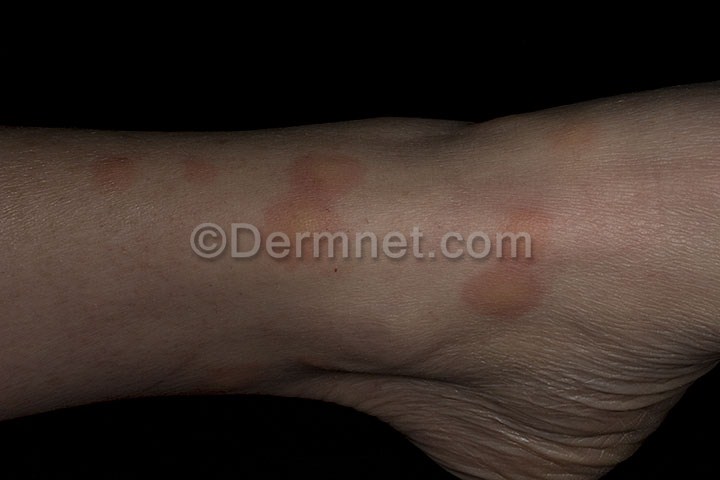
Disease: Scabies Lyme Disease and other Infestations and Bites